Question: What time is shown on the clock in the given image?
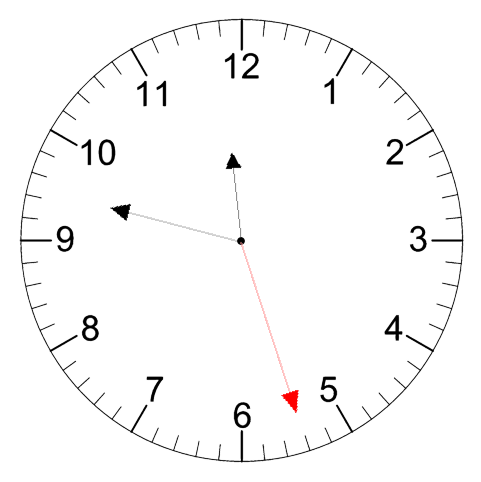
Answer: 11:47:27